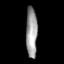
Tissue: lung
Cell type: Smooth muscle cells
Senescence score: 0.5653
Nuclear area (px): 561
Mean DAPI intensity: 154.964